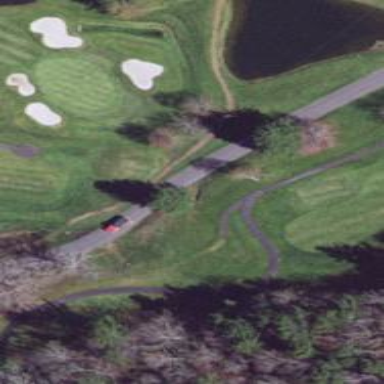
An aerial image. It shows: Path for both road and golf.